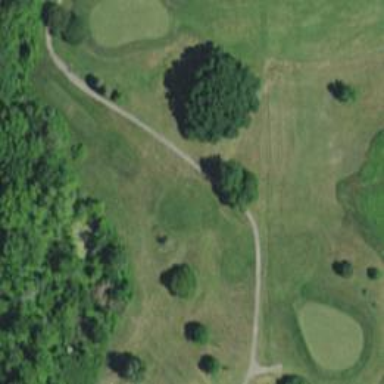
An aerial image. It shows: Service road designated as golf cart path.